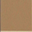
Piece: xx